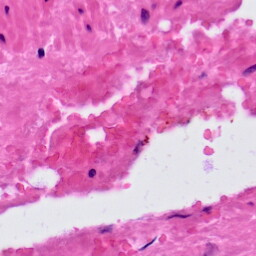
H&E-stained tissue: Prostate